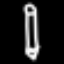
Label: pencil